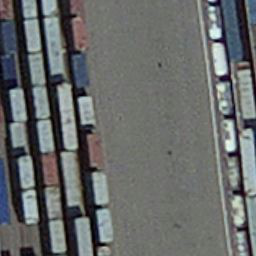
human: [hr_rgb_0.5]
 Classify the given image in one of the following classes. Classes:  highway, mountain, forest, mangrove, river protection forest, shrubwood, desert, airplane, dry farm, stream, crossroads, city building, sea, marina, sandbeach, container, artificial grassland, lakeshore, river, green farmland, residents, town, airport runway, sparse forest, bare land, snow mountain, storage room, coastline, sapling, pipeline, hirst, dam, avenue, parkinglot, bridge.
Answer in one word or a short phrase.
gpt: container